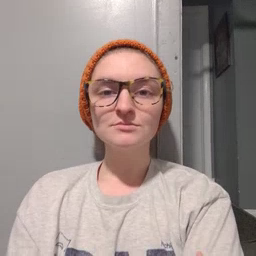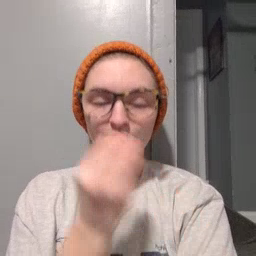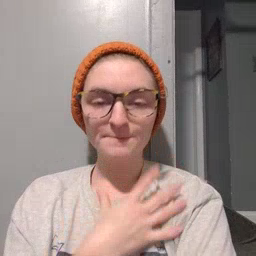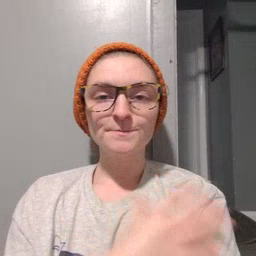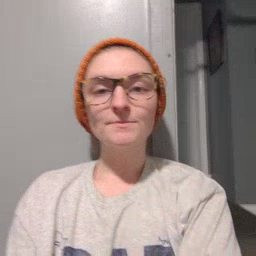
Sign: pajamas